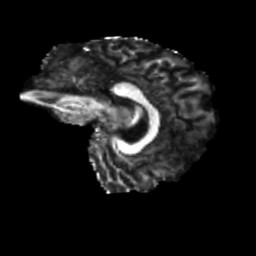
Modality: FA
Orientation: sagittal
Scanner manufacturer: siemens
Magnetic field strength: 3 T
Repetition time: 4 s
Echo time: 0.0594 s